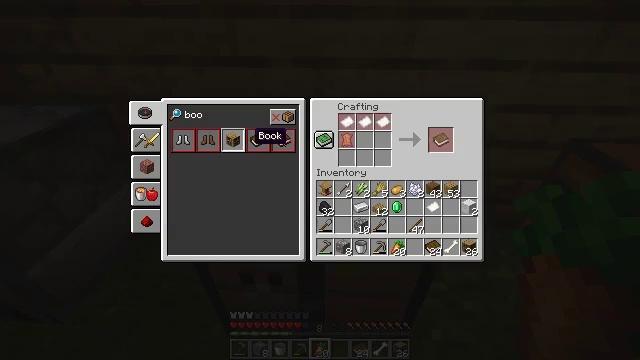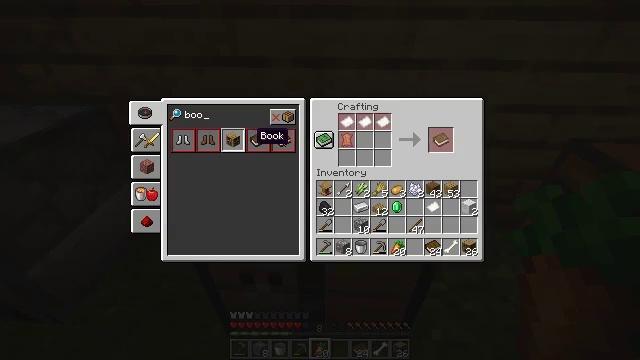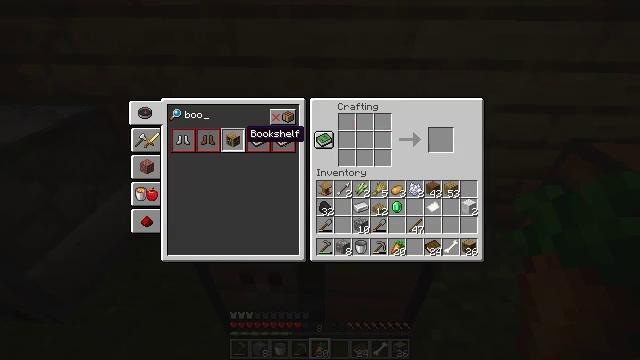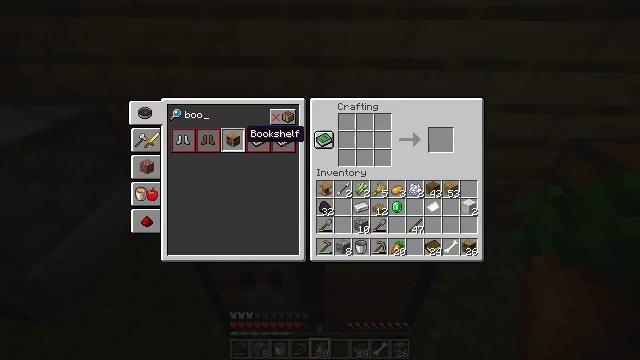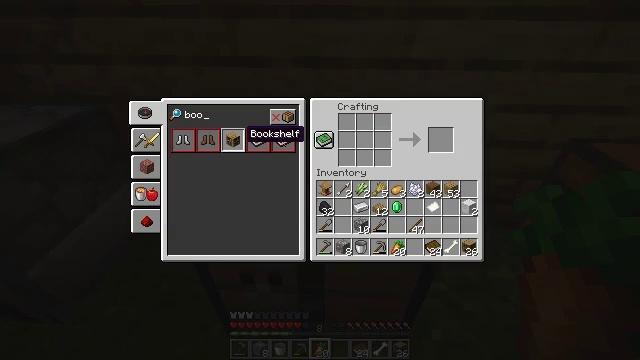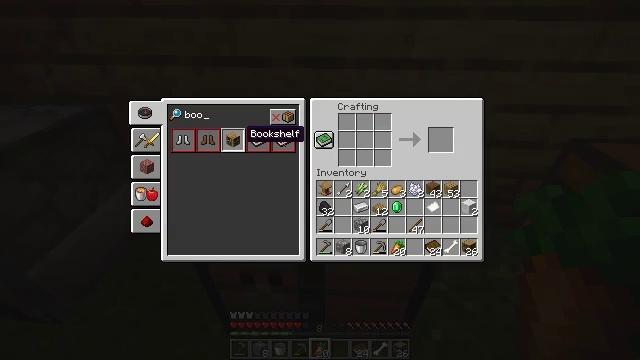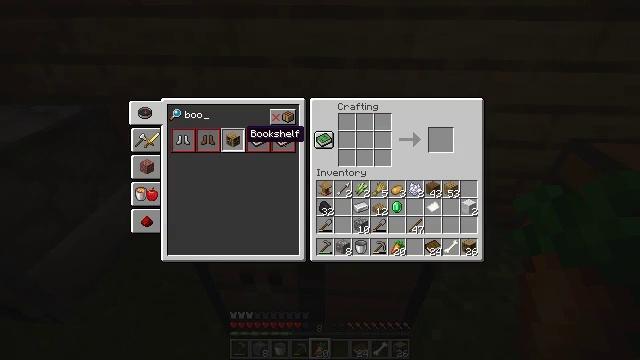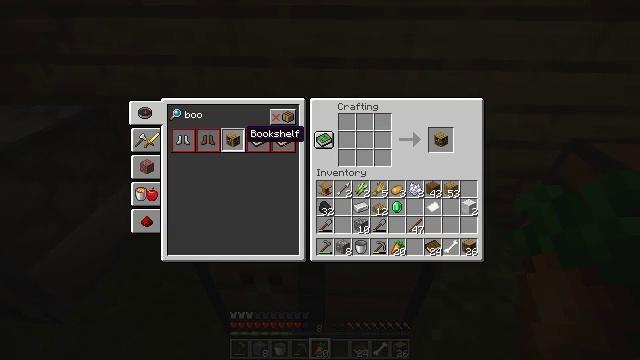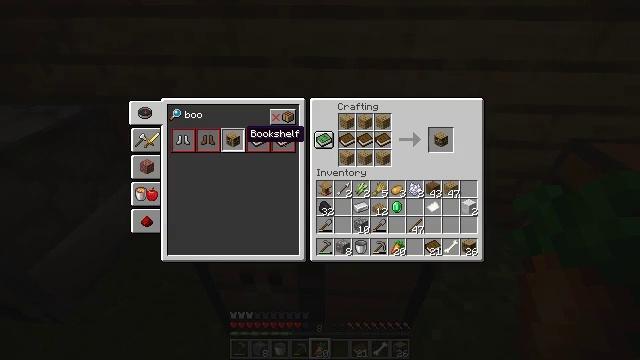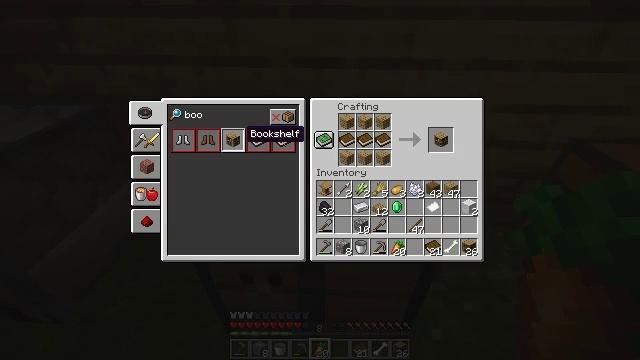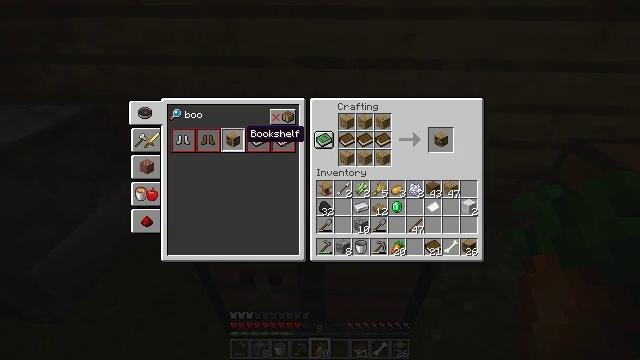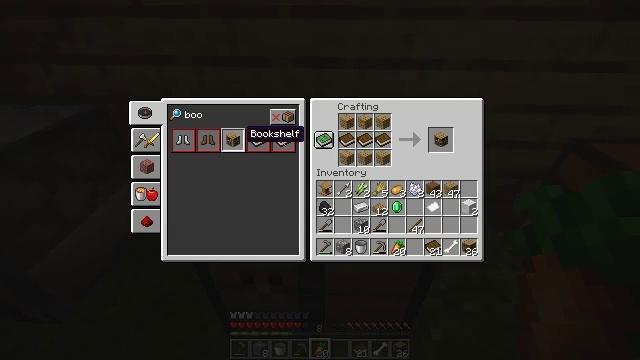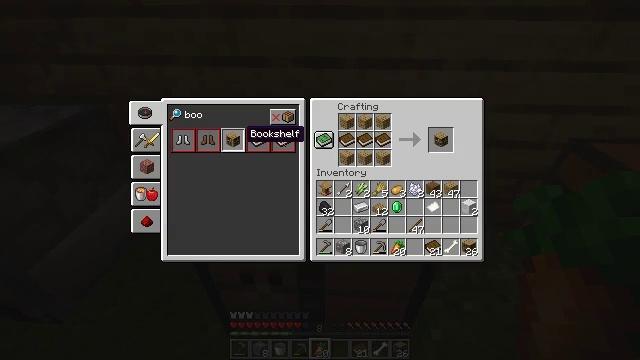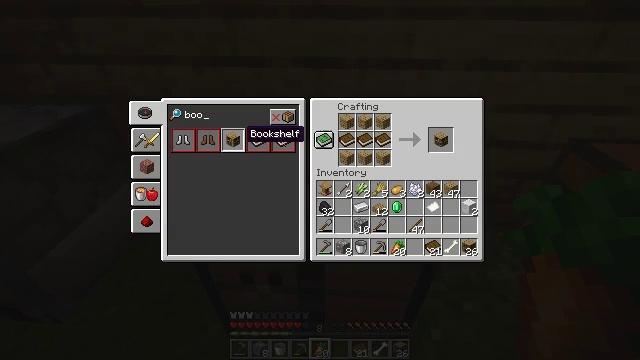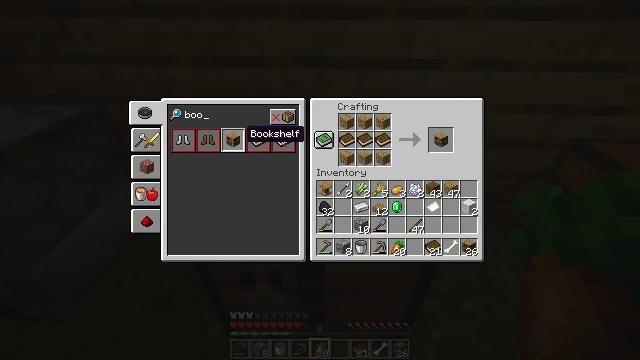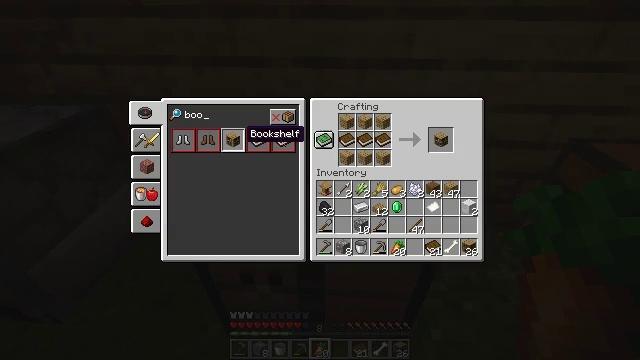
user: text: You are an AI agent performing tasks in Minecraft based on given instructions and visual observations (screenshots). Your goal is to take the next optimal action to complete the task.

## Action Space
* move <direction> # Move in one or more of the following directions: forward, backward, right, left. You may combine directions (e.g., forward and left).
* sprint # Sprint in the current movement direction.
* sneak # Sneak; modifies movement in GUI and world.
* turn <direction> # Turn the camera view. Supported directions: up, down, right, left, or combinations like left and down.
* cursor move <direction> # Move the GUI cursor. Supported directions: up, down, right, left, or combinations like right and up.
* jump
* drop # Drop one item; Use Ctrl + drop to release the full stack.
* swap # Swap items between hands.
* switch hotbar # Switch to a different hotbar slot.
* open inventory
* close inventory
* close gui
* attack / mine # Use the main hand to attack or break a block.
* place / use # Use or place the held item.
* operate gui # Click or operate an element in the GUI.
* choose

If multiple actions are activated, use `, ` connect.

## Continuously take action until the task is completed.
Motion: motion action
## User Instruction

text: Combine books and wooden planks to craft a bookshelf.
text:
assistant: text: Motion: open gui
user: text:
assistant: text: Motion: cursor move left, operate gui
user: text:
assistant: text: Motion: no_op
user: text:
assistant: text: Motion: no_op
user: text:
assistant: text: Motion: no_op
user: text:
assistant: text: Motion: no_op
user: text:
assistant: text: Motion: no_op
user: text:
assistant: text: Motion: no_op
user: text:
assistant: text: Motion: no_op
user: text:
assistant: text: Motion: no_op
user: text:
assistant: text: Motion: no_op
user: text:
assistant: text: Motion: no_op
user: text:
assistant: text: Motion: no_op
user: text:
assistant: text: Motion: no_op
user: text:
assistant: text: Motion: no_op
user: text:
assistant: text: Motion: no_op
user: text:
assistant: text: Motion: no_op
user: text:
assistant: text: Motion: no_op
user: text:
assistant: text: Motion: no_op
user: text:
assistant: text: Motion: cursor move right
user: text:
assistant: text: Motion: no_op
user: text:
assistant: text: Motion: cursor move right
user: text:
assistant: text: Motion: cursor move right
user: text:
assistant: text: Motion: cursor move right and down
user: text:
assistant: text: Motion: cursor move right
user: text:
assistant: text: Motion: cursor move right and down
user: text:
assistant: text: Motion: cursor move right
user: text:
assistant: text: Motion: cursor move right
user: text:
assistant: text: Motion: cursor move right and down
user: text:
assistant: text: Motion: cursor move down